Question: I'm working with the following stack: HTML/CSS, PHP, MySQL to build a web app that stores and retrieves data entered to a form.
When I enter data into the form (the html part of index.php) locally it is not actually POSTing that data into the mysql database I have setup and is throwing an error saying there is an unknown column.
I think that the problem is in the inserting values part. If anyone has any idea as to why it's not posting I would love any help I can get. Thanks for your time!
:

:
'''
<?php
include("dbconfig.php");
try {
/* connect with credentials held in dbconfig file */
$conn = new PDO("mysql:host=$server;dbname=$db", $user, $pass);
$conn->setAttribute(PDO::ATTR_ERRMODE, PDO::ERRMODE_EXCEPTION);
echo "Successfully Connected!";
/* input sanitization */
$title = htmlspecialchars($_POST['title']);
$overview = htmlspecialchars($_POST['overview']);
$threat_details = htmlspecialchars($_POST['threat_details']);
$cust_name = htmlspecialchars($_POST['cust_name']);
$fld_insight = htmlspecialchars($_POST['fld_insight']);
$competitor = htmlspecialchars($_POST['competitor']);
$id = htmlspecialchars($_POST['id']);
$rev_damage = htmlspecialchars($_POST['rev_damage']);
echo "data sanitized";
/* submits data IF the submit button is pressed */
if(isset($_POST['submit'])) {
/* insert the values passed into the html form into mysql database */
$sql = "INSERT INTO comp (title, overview, threat_details, cust_name, fld_insight, competitor, id, rev_damage) VALUES ('titleBinded', 'overviewBinded', 'threatDetailsBinded', 'customerNameBinded', 'fieldInsightBinded', 'competitorBinded', 'idBinded', 'revDamageBinded')";
$sqlPrepared = $conn->prepare($sql);
$sqlPrepared->bindParam(':titleBinded',$title);
$sqlPrepared->bindParam(':overviewBinded',$overview);
$sqlPrepared->bindParam(':threatDetailsBinded',$threat_details);
$sqlPrepared->bindParam(':customerNameBinded',$cust_name);
$sqlPrepared->bindParam(':fieldInsightBinded',$fld_insight);
$sqlPrepared->bindParam(':competitorBinded',$competitor);
$sqlPrepared->bindParam(':idBinded',$id);
$sqlPrepared->bindParam(':revDamageBinded',$rev_damage);
$sqlPrepared->execute();
echo "Successfully Inserted!";
}
/* commit the transaction */
if (!$conn->commit()) {
print("Commit failed
");
exit();
}
/* close connection */
$conn->close();
}
catch(PDOException $e) {
echo "Connection failed: " . $e->getMessage();
}
?>
<!DOCTYPE html>
<html>
<head>
<meta charset="UTF-8">
<meta name="viewport" content="width=device-width, initial-scale=1">
<link rel="stylesheet" href="https://www.w3schools.com/w3css/4/w3.css">
<link rel="stylesheet" href="https://fonts.googleapis.com/css?family=Raleway">
<link rel="stylesheet" href="https://cdnjs.cloudflare.com/ajax/libs/font-awesome/4.7.0/css/font-awesome.min.css">
<div class="form-style-2-heading">Create New Competitor</div>
<style>
html,body,h1,h2,h3,h4,h5 {font-family: "Raleway", sans-serif}
</style>
<body class="blue">
</head>
<body>
<!-- Top container -->
<div class="w3-bar w3-top w3-blue w3-large" style="z-index:4">
<span class="w3-bar-item w3-center">Create New Competitor</span>
</div>
<div class="w3-main" style="margin-left:300px;margin-top:43px;">
<!-- SUBMIT PAGE CONTENT TO DATABASE -->
<form method="POST">
<label id="info">
<span>Opportunity Title<span class="required">*</span></span>
<br>
<input type="text" class="input-field" name="opti"></label>
<br>
<br>
<label id="info">
<span>Opportunity Overview<span class="required">*</span></span>
<br>
<input type="text" class="input-field" name="opov"></label>
<br>
<br>
<label id="info">
<span>Competitive Threat Details<span class="required">*</span></span>
<br>
<input type="text" class="input-field" name="compdet"></label>
<br>
<br>
<label id="info">
<span>Customer Name<span class="required">*</span></span>
<br>
<input type="text" class="input-field" name="custnme"></label>
<br>
<br>
<label id="info">
<span>Field Insight<span class="required">*</span></span>
<br>
<input type="text" class="input-field" name="fldinsght"></label>
<br>
<br>
<label id="info">
<span>Name of Company Competitor<span class="required">*</span></span>
<br>
<input type="text" class="input-field" name="cmpname"</label>
<br>
<br>
<label id="info">
<span>Enter Deal ID<span class="required">*</span></span>
<br>
<input type="text" class="input-field" name="id"</label>
<br>
<br>
<label id="info">
<span>Approx. Revenue Implications<span class="required">*</span></span>
<br>
<input type="text" class="input-field" name="rev"</label>
<br>
<br>
<b>Technologies/Domains Included</b>
<br>
<br>
<label id="container">Tech1
<input type="checkbox" checked="checked">
<span class="checkmark"></span>
</label>
<br>
<label id="container">Tech2
<input type="checkbox">
<span class="checkmark"></span>
</label>
<br>
<label id="container">Tech3
<input type="checkbox">
<span class="checkmark"></span>
</label>
<br>
<label id="container">Tech4
<input type="checkbox">
<span class="checkmark"></span>
</label>
<br>
<label id="container">Tech5
<input type="checkbox">
<span class="checkmark"></span>
</label>
<br>
<label id="container">Tech6
<input type="checkbox">
<span class="checkmark"></span>
</label>
<br>
<label id="container">Tech7
<input type="checkbox">
<span class="checkmark"></span>
</label>
<br>
<br>
<b>Geo/Theatre</b>
<br>
<br>
<label id="container">Geo1
<input type="checkbox" checked="checked">
<span class="checkmark"></span>
</label>
<br>
<label id="container">Geo2
<input type="checkbox">
<span class="checkmark"></span>
</label>
<br>
<label id="container">Geo3
<input type="checkbox">
<span class="checkmark"></span>
</label>
<br>
<label id="container">Geo4
<input type="checkbox">
<span class="checkmark"></span>
</label>
<br>
<label id="container">Geo5
<input type="checkbox">
<span class="checkmark"></span>
</label>
<br>
<label id="container">Geo6
<input type="checkbox">
<span class="checkmark"></span>
</label>
<br>
<label id="container">Geo7
<input type="checkbox">
<span class="checkmark"></span>
</label>
<br>
<label id="container">Geo8
<input type="checkbox">
<span class="checkmark"></span>
</label>
<br>
<label id="container">Geo9
<input type="checkbox">
<span class="checkmark"></span>
</label>
<br>
<label id="container">Geo10
<input type="checkbox">
<span class="checkmark"></span>
</label>
<br>
<label id="container">Geo11
<input type="checkbox">
<span class="checkmark"></span>
</label>
<br>
<label id="container">Geo12
<input type="checkbox">
<span class="checkmark"></span>
</label>
<br>
<label id="container">Geo13
<input type="checkbox">
<span class="checkmark"></span>
</label>
<br>
<label id="container">Geo14
<input type="checkbox">
<span class="checkmark"></span>
</label>
<br>
<label id="container">Geo15
<input type="checkbox">
<span class="checkmark"></span>
</label>
<br>
<label id="container">Geo16
<input type="checkbox">
<span class="checkmark"></span>
</label>
<br>
<br>
<label><span>&nbsp;</span><input type="submit" value="Submit" name="submit" /></label>
</form>
</div>
</html>
'''
'''
drop database if exists comp;
create schema comp;
use comp;
create table comp (
titleBinded VARCHAR(50),
overviewBinded VARCHAR(255),
threatDetailsBinded VARCHAR(255),
customerNameBinded VARCHAR(30),
fieldInsightBinded VARCHAR(255),
competitorBinded VARCHAR(30),
idBinded INT,
revDamageBinded INT,
PRIMARY KEY (idBinded)
);
create table technologies (
name VARCHAR(225),
PRIMARY KEY (name)
);
create table geography (
area VARCHAR(255),
PRIMARY KEY (area)
);
'''
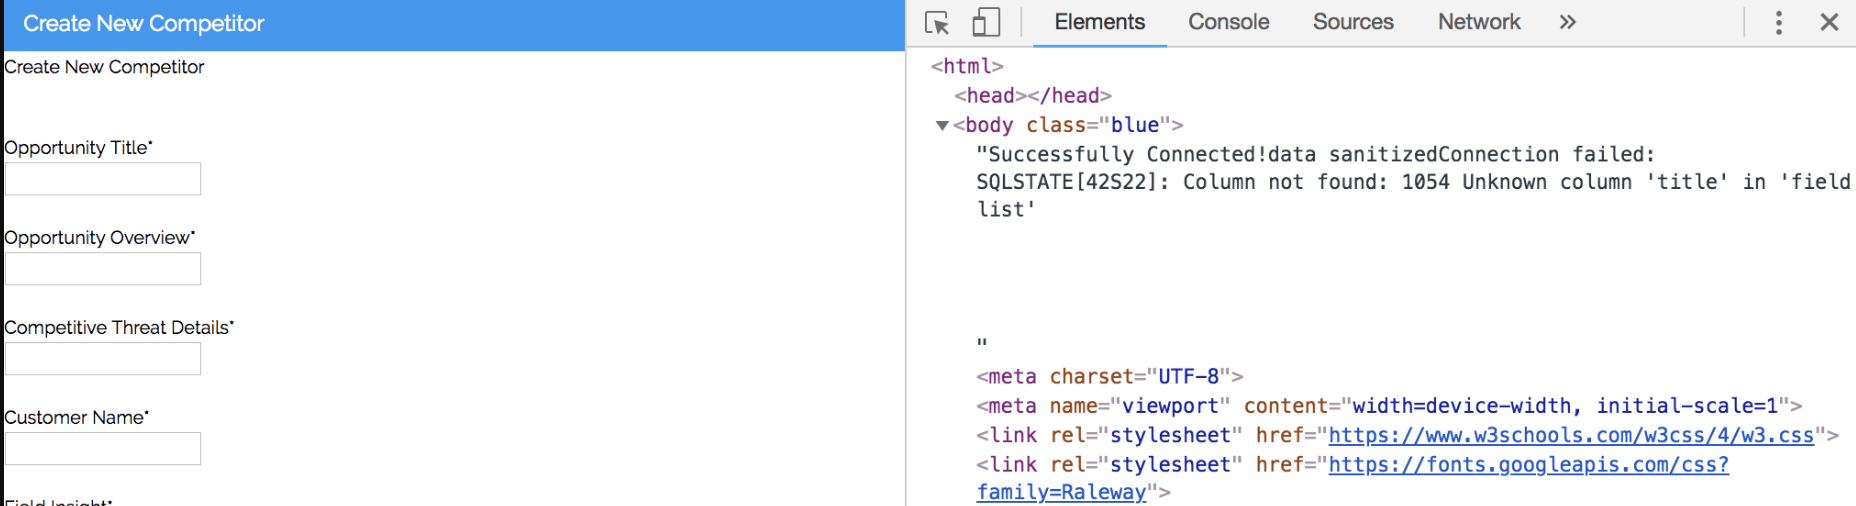
Answer: Since your create table statement contains the column names, you have to use those in your query:
'''
create table comp (
titleBinded VARCHAR(50),
overviewBinded VARCHAR(255),
threatDetailsBinded VARCHAR(255),
customerNameBinded VARCHAR(30),
fieldInsightBinded VARCHAR(255),
competitorBinded VARCHAR(30),
idBinded INT,
revDamageBinded INT,
PRIMARY KEY (idBinded)
);
'''
The query should look like this:
'''
INSERT INTO comp (titleBinded, overviewBinded, threatDetailsBinded, customerNameBinded ...
'''
etc.
Now, you have a ':' in your bind statements -
'''
$sqlPrepared->bindParam(':titleBinded',$title);
$sqlPrepared->bindParam(':overviewBinded',$overview);
$sqlPrepared->bindParam(':threatDetailsBinded',$threat_details); ...
'''
etc.
so you should use those in your query too, :
'''
VALUES (:titleBinded, :overviewBinded, :threatDetailsBinded, :customerNameBinded, :fieldInsightBinded, :competitorBinded, :idBinded, :revDamageBinded)
'''
Because you're binding your variables you can get rid of the lines where you use 'htmlspecialchars()' as this does not sanitize your data, the binding in a prepared statement takes care of it.
You have to have a form element with a name attribute. From there you can bind that variable when posted to use in the query:
'''
<input type="text" name="this_input_name" />
'''
If using the POST method the variable can be used in the bind like this:
'''
$sqlPrepared->bindParam(':thisBoundName', $_POST['this_input_name']);
'''
Your query would then look something like this:
'''
INSERT INTO 'tablename' ('this_column_name') VALUES (:thisBoundName)
'''
Take note of how the named input 'this_input_name' is used to bind the parameter ':thisBoundName' and how the parameter is used as the value to be inserted in the column (created at the time the table is created).